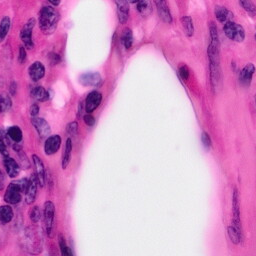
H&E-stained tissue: Pancreatic